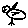
Label: bird